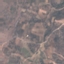
Land use / land cover class: PermanentCrop